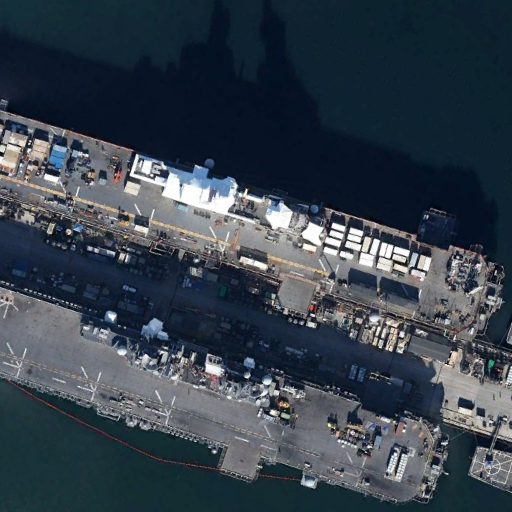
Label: assault